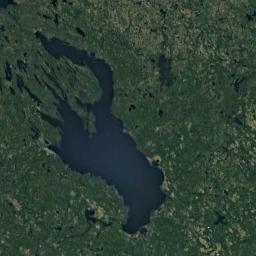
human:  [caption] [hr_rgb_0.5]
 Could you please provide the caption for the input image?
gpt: A big lake and some small lakes lie on a flat ground covered with vegetation and the water is dark blue .

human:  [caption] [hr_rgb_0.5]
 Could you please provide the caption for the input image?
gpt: There are many trees around the lake .

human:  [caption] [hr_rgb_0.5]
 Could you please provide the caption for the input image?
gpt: A blue lake surrounded by forest .

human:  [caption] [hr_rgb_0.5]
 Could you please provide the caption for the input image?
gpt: The lake is very small .

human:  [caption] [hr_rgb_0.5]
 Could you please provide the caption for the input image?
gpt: There are green land around the lakes .